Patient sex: F
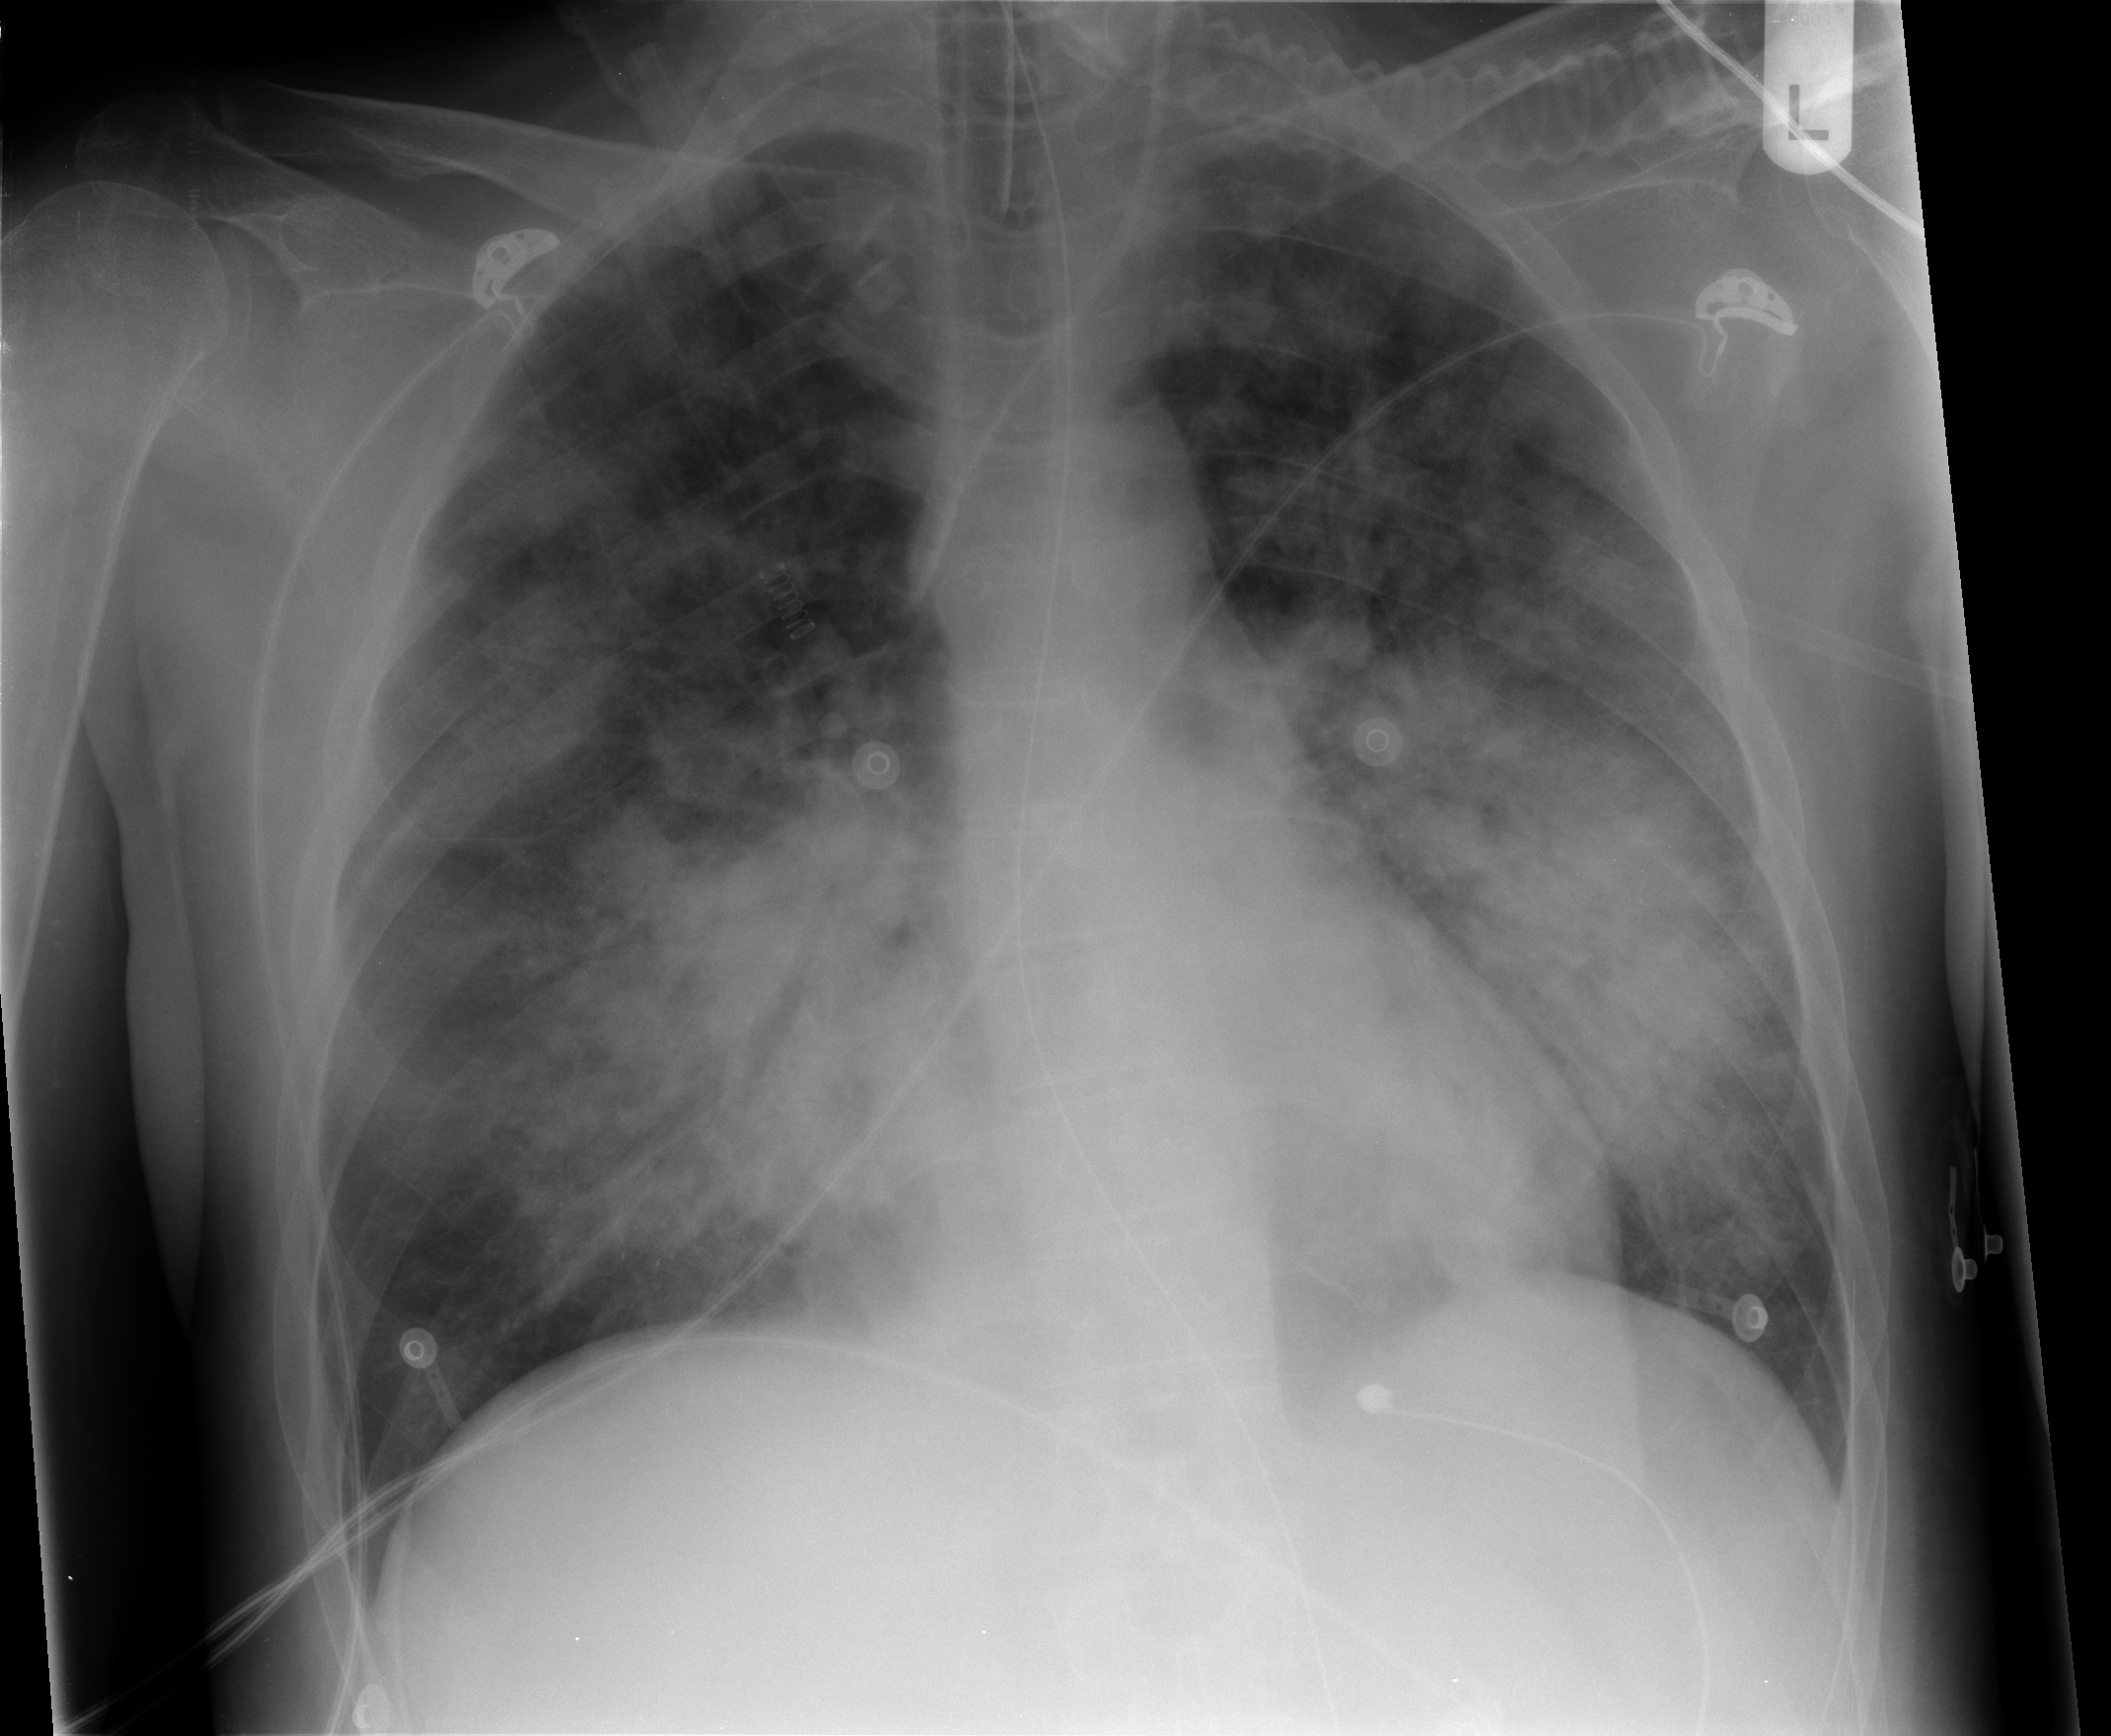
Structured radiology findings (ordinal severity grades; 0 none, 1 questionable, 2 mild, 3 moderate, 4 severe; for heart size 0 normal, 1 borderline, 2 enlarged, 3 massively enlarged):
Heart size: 2
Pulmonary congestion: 3
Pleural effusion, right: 0
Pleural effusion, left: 0
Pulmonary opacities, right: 3
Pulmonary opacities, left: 3
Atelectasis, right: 2
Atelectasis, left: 2